Field crop: tomato
Growth stage: 2
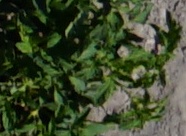
Species: tomato